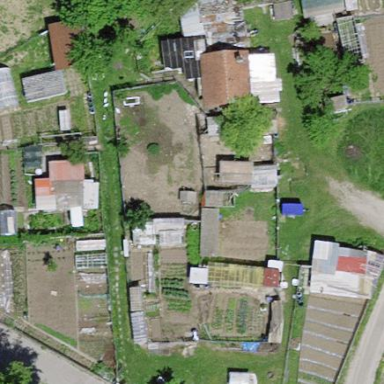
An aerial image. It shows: Plot within allotments.